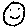
Label: smiley face